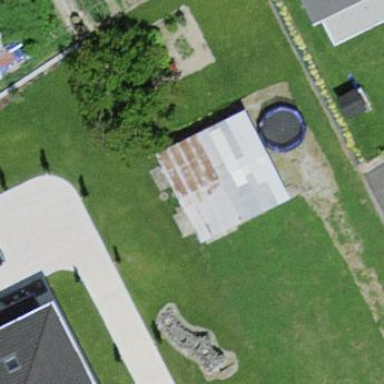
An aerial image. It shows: Shed.